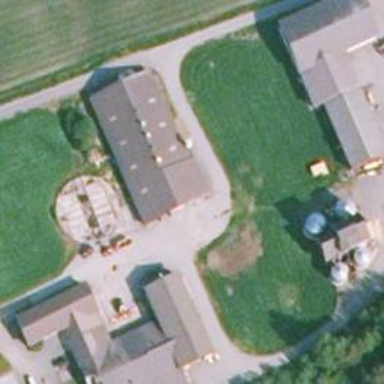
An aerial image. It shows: Farm auxiliary building.